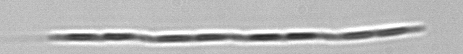
Label: Pseudo-nitzschia